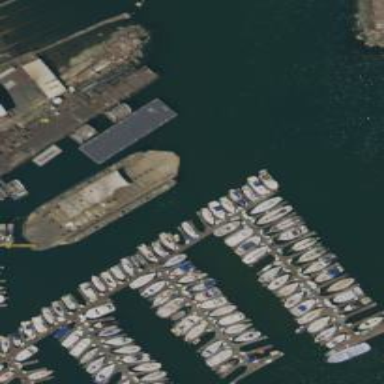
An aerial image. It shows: Man-made pier.